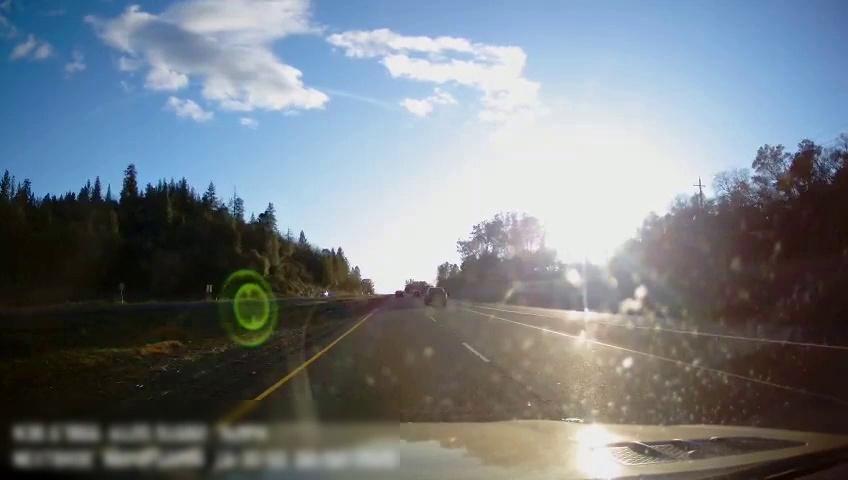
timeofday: Day
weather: Sunny
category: Drivable Space
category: Drivable Space
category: Vehicles | Truck
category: Lanes | Current Lane
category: Lanes | Current Lane
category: Lanes | Alternate Lane
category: Lanes | Alternate Lane